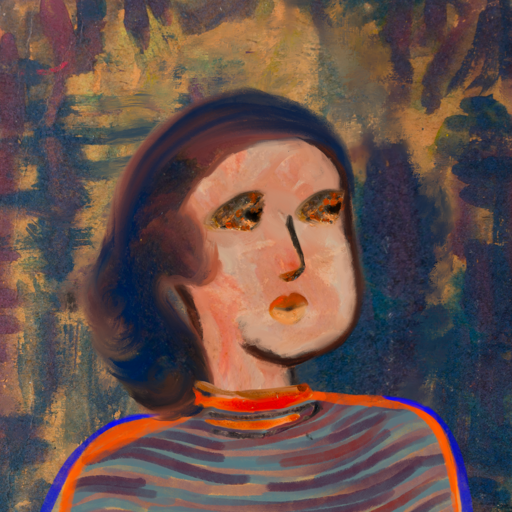
Background: InTheSun, Head And Neck Side: Roy_Bahadur, Face Side: Gypsy_Queen, Bust: Experience, Hair Side: Mother_And_Son_Son, Head Accessory: Blank, Second Necklace: Blank, Necklace: Experience, Baby: Blank